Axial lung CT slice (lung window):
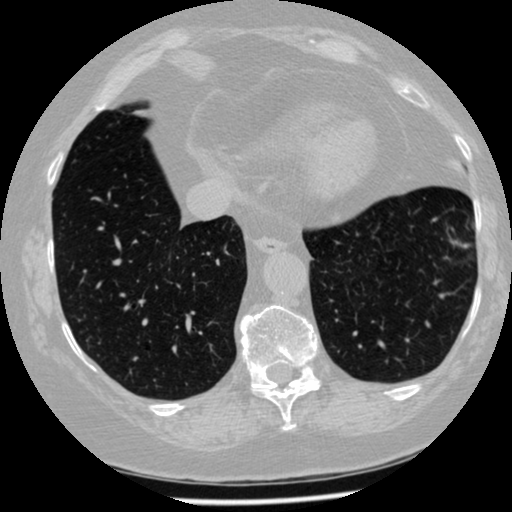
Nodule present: no